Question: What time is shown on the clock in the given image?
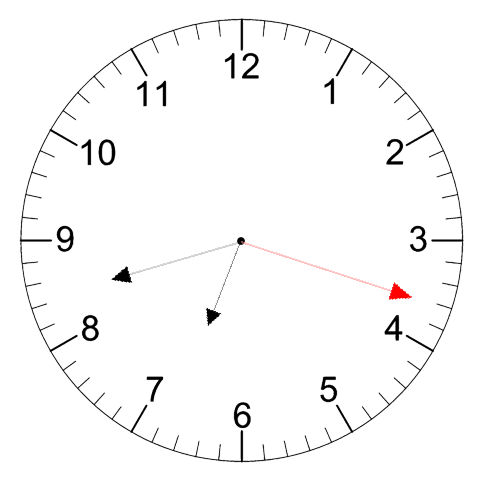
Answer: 06:42:18